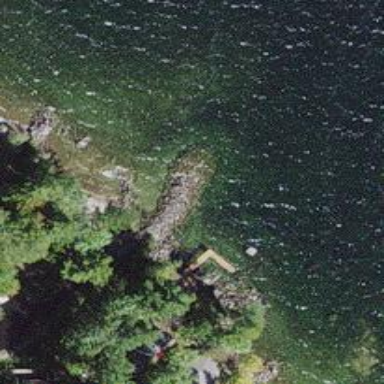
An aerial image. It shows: Man-made pier.